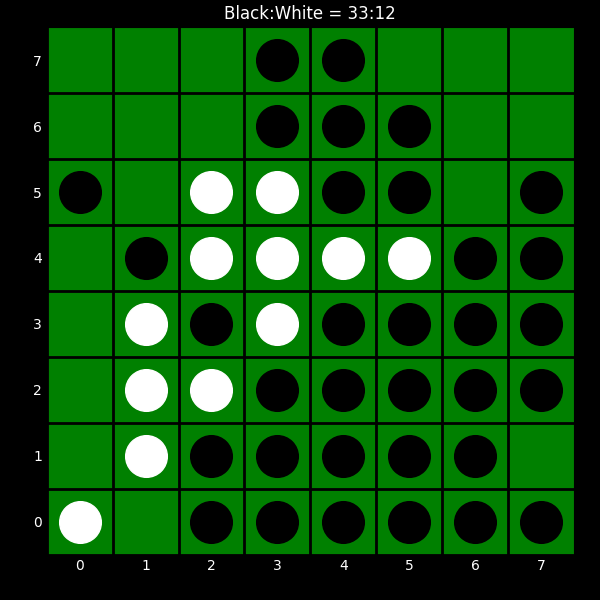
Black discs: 33
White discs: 12